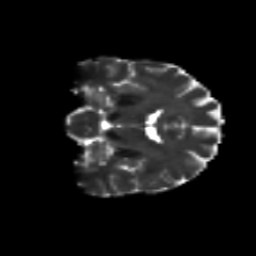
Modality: T2w
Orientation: coronal
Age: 47
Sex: male
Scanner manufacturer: siemens
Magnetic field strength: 3 T
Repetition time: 8.6 s
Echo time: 0.095 s